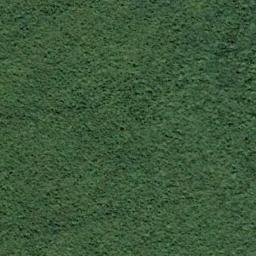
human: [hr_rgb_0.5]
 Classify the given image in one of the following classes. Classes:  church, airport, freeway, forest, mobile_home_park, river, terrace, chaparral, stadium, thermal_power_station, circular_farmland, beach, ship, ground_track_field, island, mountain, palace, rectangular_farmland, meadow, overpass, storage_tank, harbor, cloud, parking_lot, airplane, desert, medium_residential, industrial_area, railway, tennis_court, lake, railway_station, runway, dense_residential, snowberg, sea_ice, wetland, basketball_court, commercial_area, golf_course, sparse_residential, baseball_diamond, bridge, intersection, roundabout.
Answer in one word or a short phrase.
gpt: meadow